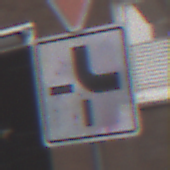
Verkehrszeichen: VerlaufVorfahrtsstrasse4
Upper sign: VorfahrtGewaehren
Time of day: MorningAfternoon
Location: Outdoor (Urban)
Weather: Overcast
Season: NotSpecified
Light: Natural